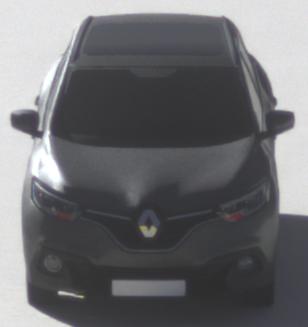
Make: Renault
Model: Kadjar ENERGY TCe 130
Detailed model: Kadjar
Model produced from: 2015/05
Model produced until: 2018/08
Doors: 5
Color: gray
Road condition: dry road
Daytime: morning or afternoon
Contrast: high contrast